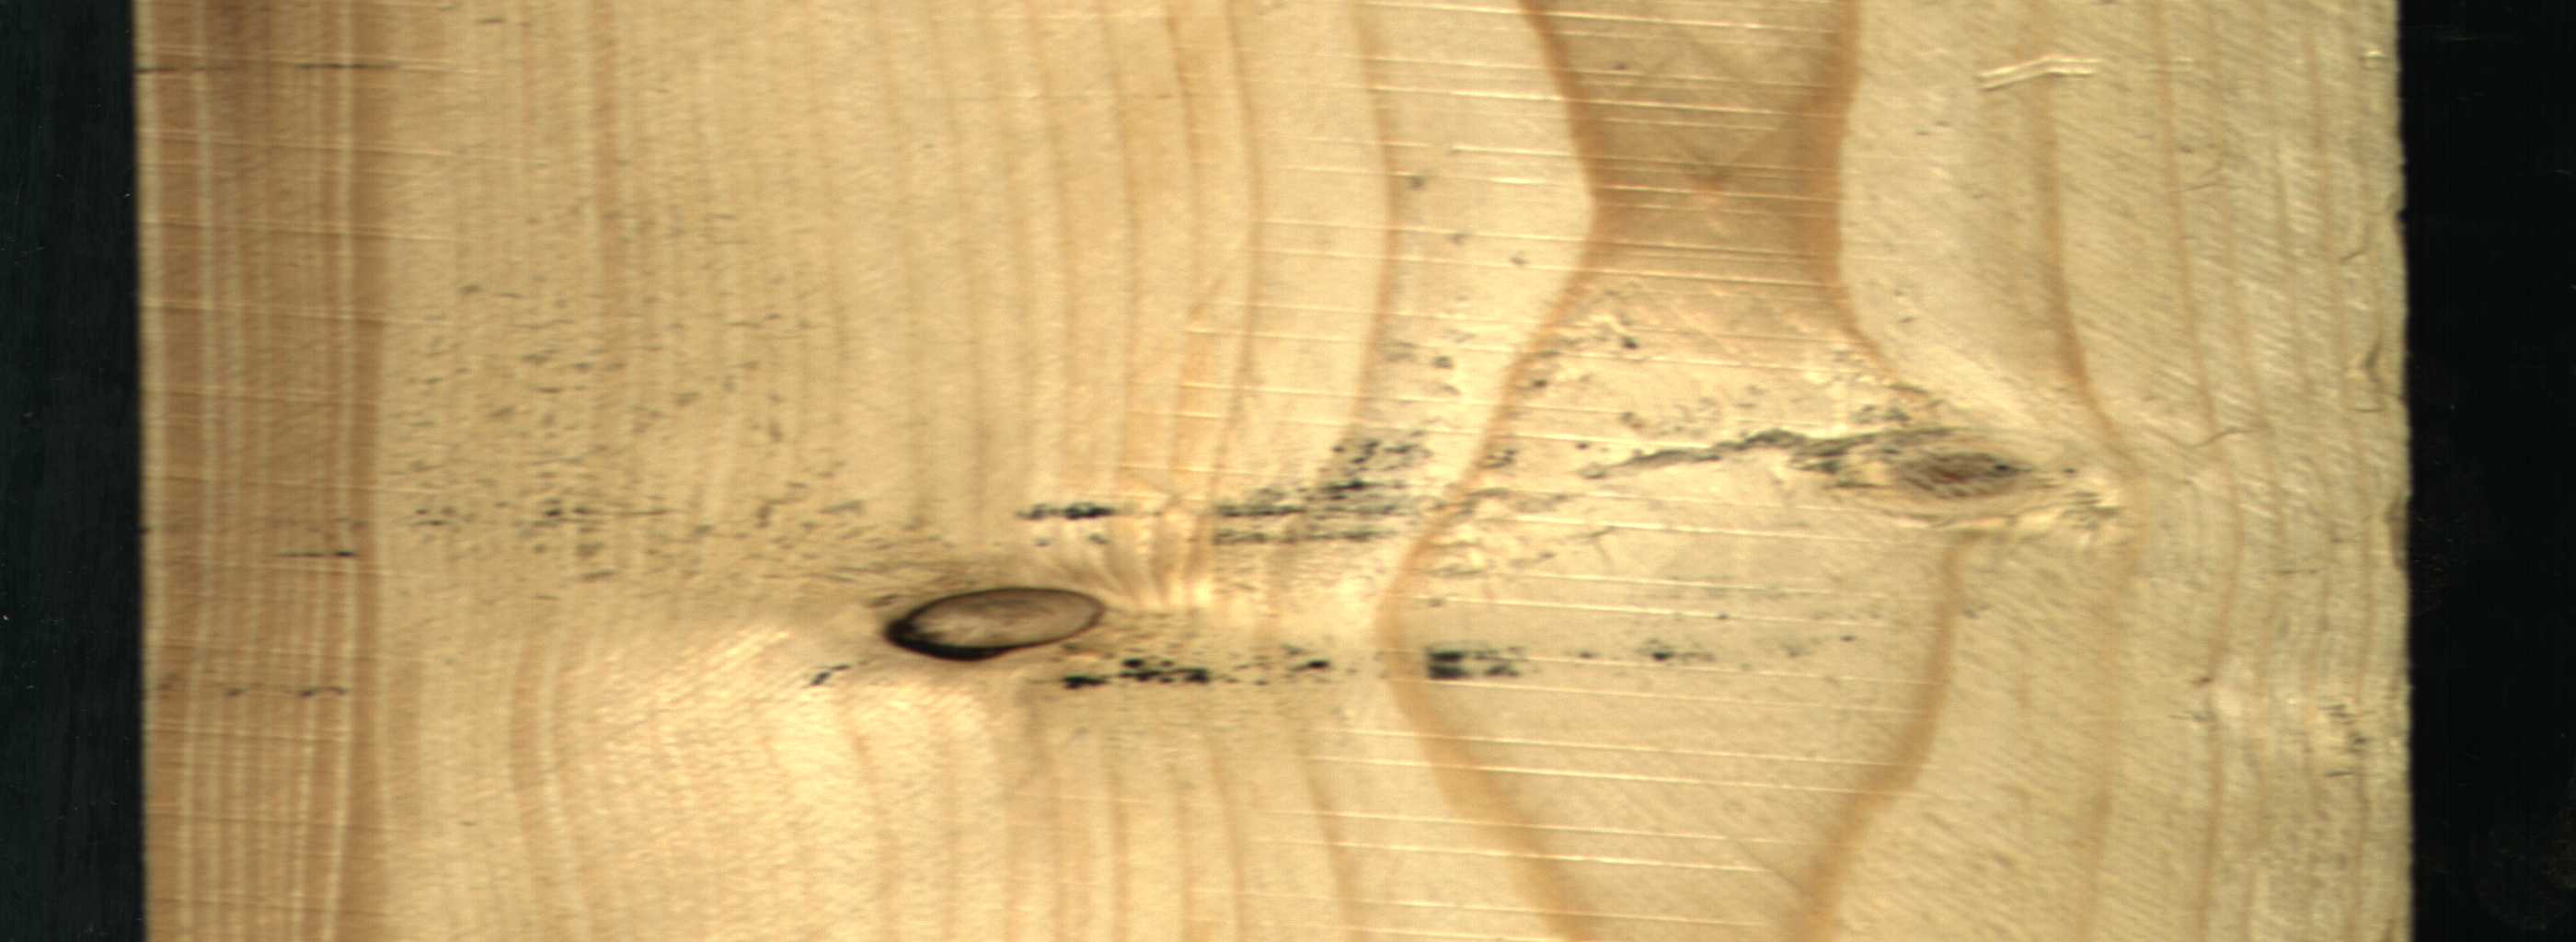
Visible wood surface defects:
Quartzity
Quartzity
Dead_Knot
Live_Knot